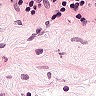
Metastatic tissue present: no